Interaction volume radius: 5 \u00c5
Interaction volume height: 50 \u00c5
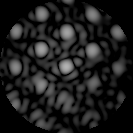
Disorder parameter: 0.167